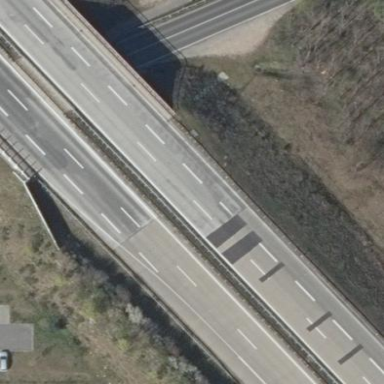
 classified as motorway. The layout of the junction resembles Y-shape."